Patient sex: F
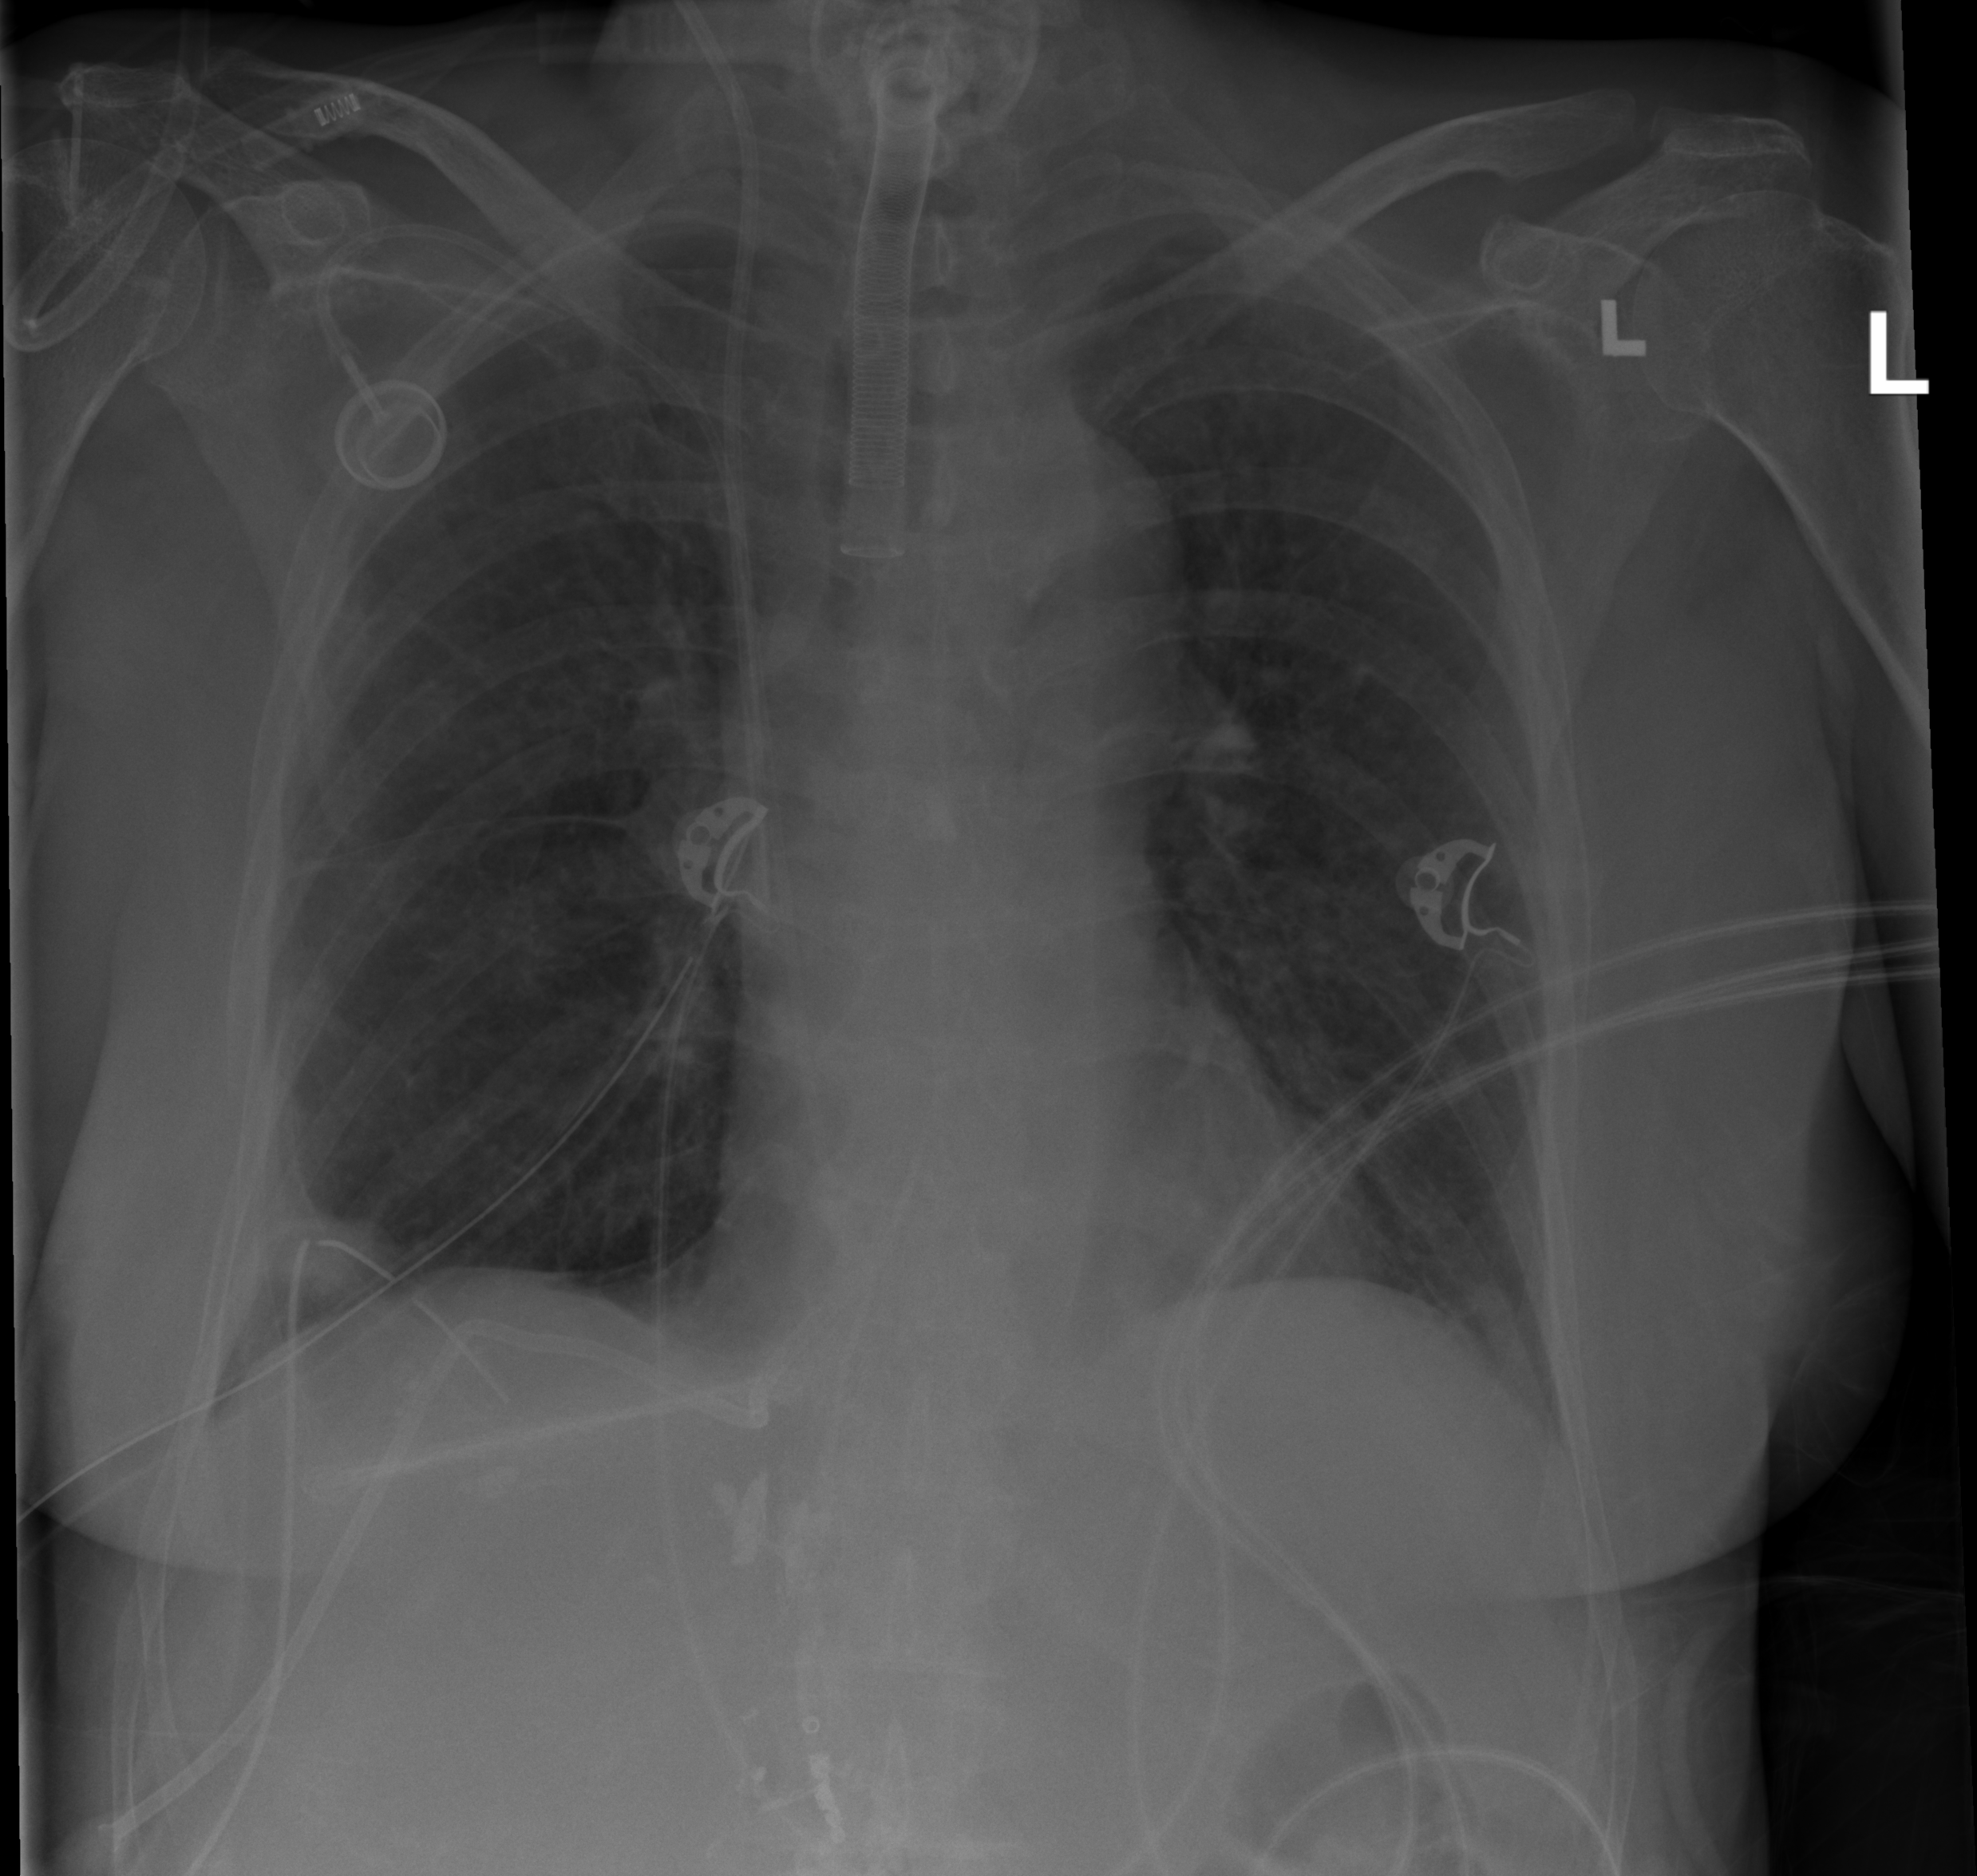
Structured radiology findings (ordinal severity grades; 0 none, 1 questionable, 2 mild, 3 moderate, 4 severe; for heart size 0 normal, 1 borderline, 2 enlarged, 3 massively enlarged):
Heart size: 0
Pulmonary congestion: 2
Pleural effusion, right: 0
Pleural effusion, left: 0
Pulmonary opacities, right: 0
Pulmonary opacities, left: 0
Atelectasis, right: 0
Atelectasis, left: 0